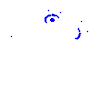
Particle: proton